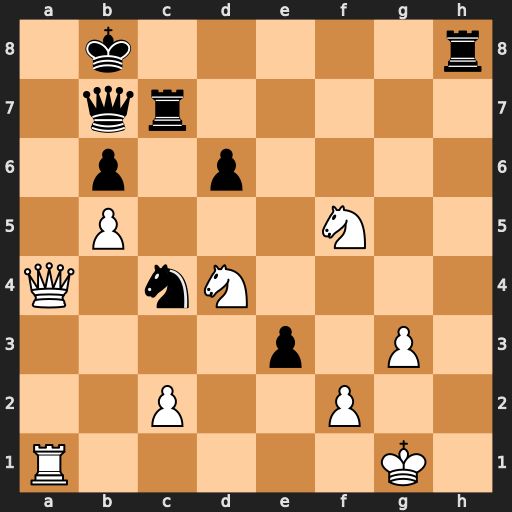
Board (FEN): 1k5r/1qr5/1p1p4/1P3N2/Q1nN4/4p1P1/2P2P2/R5K1
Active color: w
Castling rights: -
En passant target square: -
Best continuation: Nc6+ Rxc6 bxc6 exf2+ Kxf2 b5 Qxc4 bxc4 cxb7